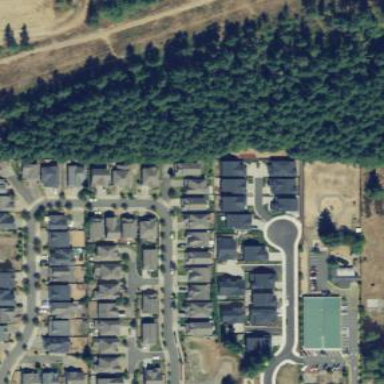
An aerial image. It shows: Residential area within neighborhood.